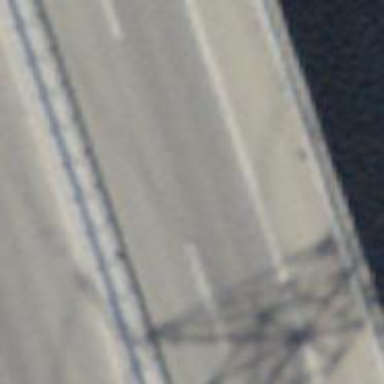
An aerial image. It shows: Motorway bridge.